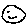
Label: smiley face